Question: I've been trying to solve this graph problem for a couple weeks now... still pretty new to D3.js, so things that seem like they might be simple still elude me.
Here's an illustration of what I'm trying to do:

:
1. I want to show relationships between Industry Nodes/Size Nodes and Product Nodes.
2. When I hover a Product node, I want to highlight the Link, Source (Industry or Size) and Target (Product) of each relevant relationship.
3. When I hover an Industry or Size Node, I want to highlight it's links to all relevant Products.
1. How do I draw the links? I know it somehow involves using d3.map... but can't figure it out.
2. How do I highlight the nodes and links (goals 2 and 3)?
3. If there is a better, more efficient way of getting this layout and behavior, please let me know - trying hard to learn the tricks!
renders the basic layout from a simplified set of data:
<URL>
currently looks like this:
'''
var data = {
"Product": [
{
"type": "product",
"name": "Product 1"
},
{
"type": "product",
"name": "Product 2"
},
{
"type": "product",
"name": "Product 3"
},
{
"type": "product",
"name": "Product 4"
},
{
"type": "product",
"name": "Product 5"
}
],
"Industry": [
{
"type": "industry",
"name": "Industry 1"
},
{
"type": "industry",
"name": "Industry 2"
},
{
"type": "industry",
"name": "Industry 3"
},
{
"type": "industry",
"name": "Industry 4"
},
{
"type": "industry",
"name": "Industry 5"
}
],
"Size": [
{
"type": "size",
"name": "Size 1"
},
{
"type": "size",
"name": "Size 2"
},
{
"type": "size",
"name": "Size 3"
},
{
"type": "size",
"name": "Size 4"
},
{
"type": "size",
"name": "Size 5"
}
],
"links": [
{
"source": "Industry 1",
"target": "Product 1"
},
{
"source": "Industry 3",
"target": "Product 1"
},
{
"source": "Industry 5",
"target": "Product 1"
},
{
"source": "Industry 2",
"target": "Product 2"
},
...etc..
]
};
'''
I'm using looks like this:
'''
function renderRelationshipGraph(){
var width = 800,
boxWidth = 200,
boxHeight = 20,
gap = 4,
margin = {top: 16, right: 16, bottom: 16, left: 16},
height = (data.Product.length * (boxHeight + gap)) + margin.top + margin.bottom;
var pNodes = [];
var iNodes = [];
var sNodes = [];
var links = [];
data.Product.forEach(function(d, i) {
d.x = ((width-margin.left-margin.right)/3)/2 - boxWidth/2;
d.y = margin.top + (boxHeight+ 4)*i;
pNodes.push(d);
});
data.Industry.forEach(function(d, i) {
d.x = 0;
d.y = margin.top + (boxHeight+ 4)*i;
iNodes.push(d);
});
data.Size.forEach(function(d, i) {
d.x = ((width-margin.left-margin.right)/3) - boxWidth;
d.y = margin.top + (boxHeight+ 4)*i;
sNodes.push(d);
});
var svg = d3.select("#graph").append("svg")
.attr("width", width)
.attr("height", height)
.append("g");
svg.append("g")
.attr("class", "industries");
svg.append("g")
.attr("class", "products")
.attr("transform", "translate("+ (width-margin.left-margin.right)/3 + ", 0)");
svg.append("g")
.attr("class", "sizes")
.attr("transform", "translate("+ 2*((width-margin.left-margin.right)/3) + ", 0)");
var products = svg.select(".products");
var product = products.selectAll("g")
.data(pNodes)
.enter()
.append("g")
.attr("class", "unit");
product.append("rect")
.attr("x", function(d) {return d.x;})
.attr("y", function(d) {return d.y;})
.attr("width", boxWidth)
.attr("height", boxHeight)
.attr("class", "product")
.attr("rx", 6)
.attr("ry", 6)
.on("mouseover", function() { d3.select(this).classed("active", true); })
.on("mouseout", function() { d3.select(this).classed("active", false); });
product.append("text")
.attr("class", "label")
.attr("x", function(d) {return d.x + 14;})
.attr("y", function(d) {return d.y + 15;})
.text(function(d) {return d.name;});
var industries = svg.select(".industries");
var industry = industries.selectAll("g")
.data(iNodes)
.enter()
.append("g")
.attr("class", "unit");
industry.append("rect")
.attr("x", function(d) {return d.x;})
.attr("y", function(d) {return d.y;})
.attr("width", boxWidth)
.attr("height", boxHeight)
.attr("class", "industry")
.attr("rx", 6)
.attr("ry", 6)
.on("mouseover", function() { d3.select(this).classed("active", true); })
.on("mouseout", function() { d3.select(this).classed("active", false); });
industry.append("text")
.attr("class", "label")
.attr("x", function(d) {return d.x + 14;})
.attr("y", function(d) {return d.y + 15;})
.text(function(d) {return d.name;});
var sizes = svg.select(".sizes");
var size = sizes.selectAll("g")
.data(sNodes)
.enter()
.append("g")
.attr("class", "unit");
size.append("rect")
.attr("x", function(d) {return d.x;})
.attr("y", function(d) {return d.y;})
.attr("width", boxWidth)
.attr("height", boxHeight)
.attr("class", "size")
.attr("rx", 6)
.attr("ry", 6)
.on("mouseover", function() { d3.select(this).classed("active", true); })
.on("mouseout", function() { d3.select(this).classed("active", false); });
size.append("text")
.attr("class", "label")
.attr("x", function(d) {return d.x + 14;})
.attr("y", function(d) {return d.y + 15;})
.text(function(d) {return d.name;});
}
renderRelationshipGraph();
'''
Thanks for the help on this!
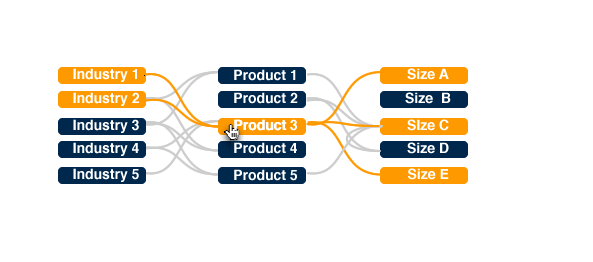
Answer: Ok so I tried to make this example work since I have the same sort of problem. For the sake of posterity I am answering here as well. Maybe someone will have the same problem or finds an easier solution.
I am fairly new to javascript (tried to learn a bit in the past week) so this may not be the best solution. The files and the result is available in <URL>. I'll not provide the whole codes and only point to the changes.
- In order to be able to add arbitrary number of columns I changed the 'json' file and replaced the 'type' with level 'lvl'. I also replaced 'Industriy', 'Product' and 'size' with a category called 'Nodes'. - Each rectangle and line in the 'svg' created in the javascript file is setup with an 'id' so that it can be referred to later (when changing its color).
The relevant code is
'''
data.Nodes.forEach(function (d, i) {
d.x = margin.left + d.lvl * (boxWidth + gap.width);
d.y = margin.top + (boxHeight + gap.height) * count[d.lvl];
d.id = "n" + i;
count[d.lvl] += 1;
Nodes.push(d);
});
data.links.forEach(function (d) {
links.push({
source: find(d.source),
target: find(d.target),
id: "l" + find(d.source).id + find(d.target).id
});
});
'''
The method 'find' used here is a function that finds the node with the name passed to it.
- The 'mouseover' and 'mouseout' events are updated as follows:'''
.on("mouseover", function () {
mouse_action(d3.select(this).datum(), true, true);
})
.on("mouseout", function () {
mouse_action(d3.select(this).datum(), false, true);
});
'''
It uses a methods, 'mouse_action' which accepts the starting node and the state it will be (active or inactive). In this method we visit each link, process it and change its state. The method traverses in both directions (left and right) on the node that the mouse entered and traverses only left or right on other nodes.
'''
function mouse_action(val, stat, direction) {
"use strict";
d3.select("#" + val.id).classed("active", stat);
links.forEach(function (d) {
if (direction == "root") {
if (d.source.id === val.id) {
d3.select("#" + d.id).moveToFront().classed("activelink", stat); // change link color
d3.select("#" + d.id).moveToFront().classed("link", !stat); // change link color
if (d.target.lvl < val.lvl)
mouse_action(d.target, stat, "left");
else if (d.target.lvl > val.lvl)
mouse_action(d.target, stat, "right");
}
if (d.target.id === val.id) {
d3.select("#" + d.id).moveToFront().classed("activelink", stat); // change link color
d3.select("#" + d.id).moveToFront().classed("link", !stat); // change link color
if (direction == "root") {
if(d.source.lvl < val.lvl)
mouse_action(d.source, stat, "left");
else if (d.source.lvl > val.lvl)
mouse_action(d.source, stat, "right");
}
}
}else if (direction == "left") {
if (d.source.id === val.id && d.target.lvl < val.lvl) {
d3.select("#" + d.id).moveToFront().classed("activelink", stat); // change link color
d3.select("#" + d.id).moveToFront().classed("link", !stat); // change link color
mouse_action(d.target, stat, direction);
}
if (d.target.id === val.id && d.source.lvl < val.lvl) {
d3.select("#" + d.id).moveToFront().classed("activelink", stat); // change link color
d3.select("#" + d.id).moveToFront().classed("link", !stat); // change link color
mouse_action(d.source, stat, direction);
}
}else if (direction == "right") {
if (d.source.id === val.id && d.target.lvl > val.lvl) {
d3.select("#" + d.id).moveToFront().classed("activelink", stat); // change link color
d3.select("#" + d.id).moveToFront().classed("link", !stat); // change link color
mouse_action(d.target, stat, direction);
}
if (d.target.id === val.id && d.source.lvl > val.lvl) {
d3.select("#" + d.id).moveToFront().classed("activelink", stat); // change link color
d3.select("#" + d.id).moveToFront().classed("link", !stat); // change link color
mouse_action(d.source, stat, direction);
}
}
});
}
'''